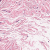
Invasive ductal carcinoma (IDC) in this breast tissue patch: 0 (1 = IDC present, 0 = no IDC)